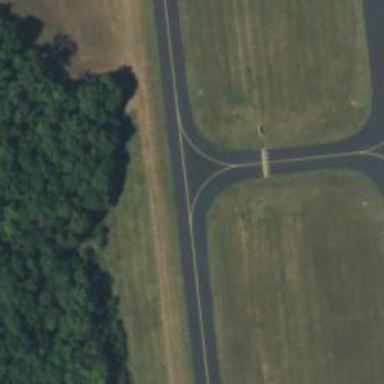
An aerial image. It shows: View of taxiway at the airport.